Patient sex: F
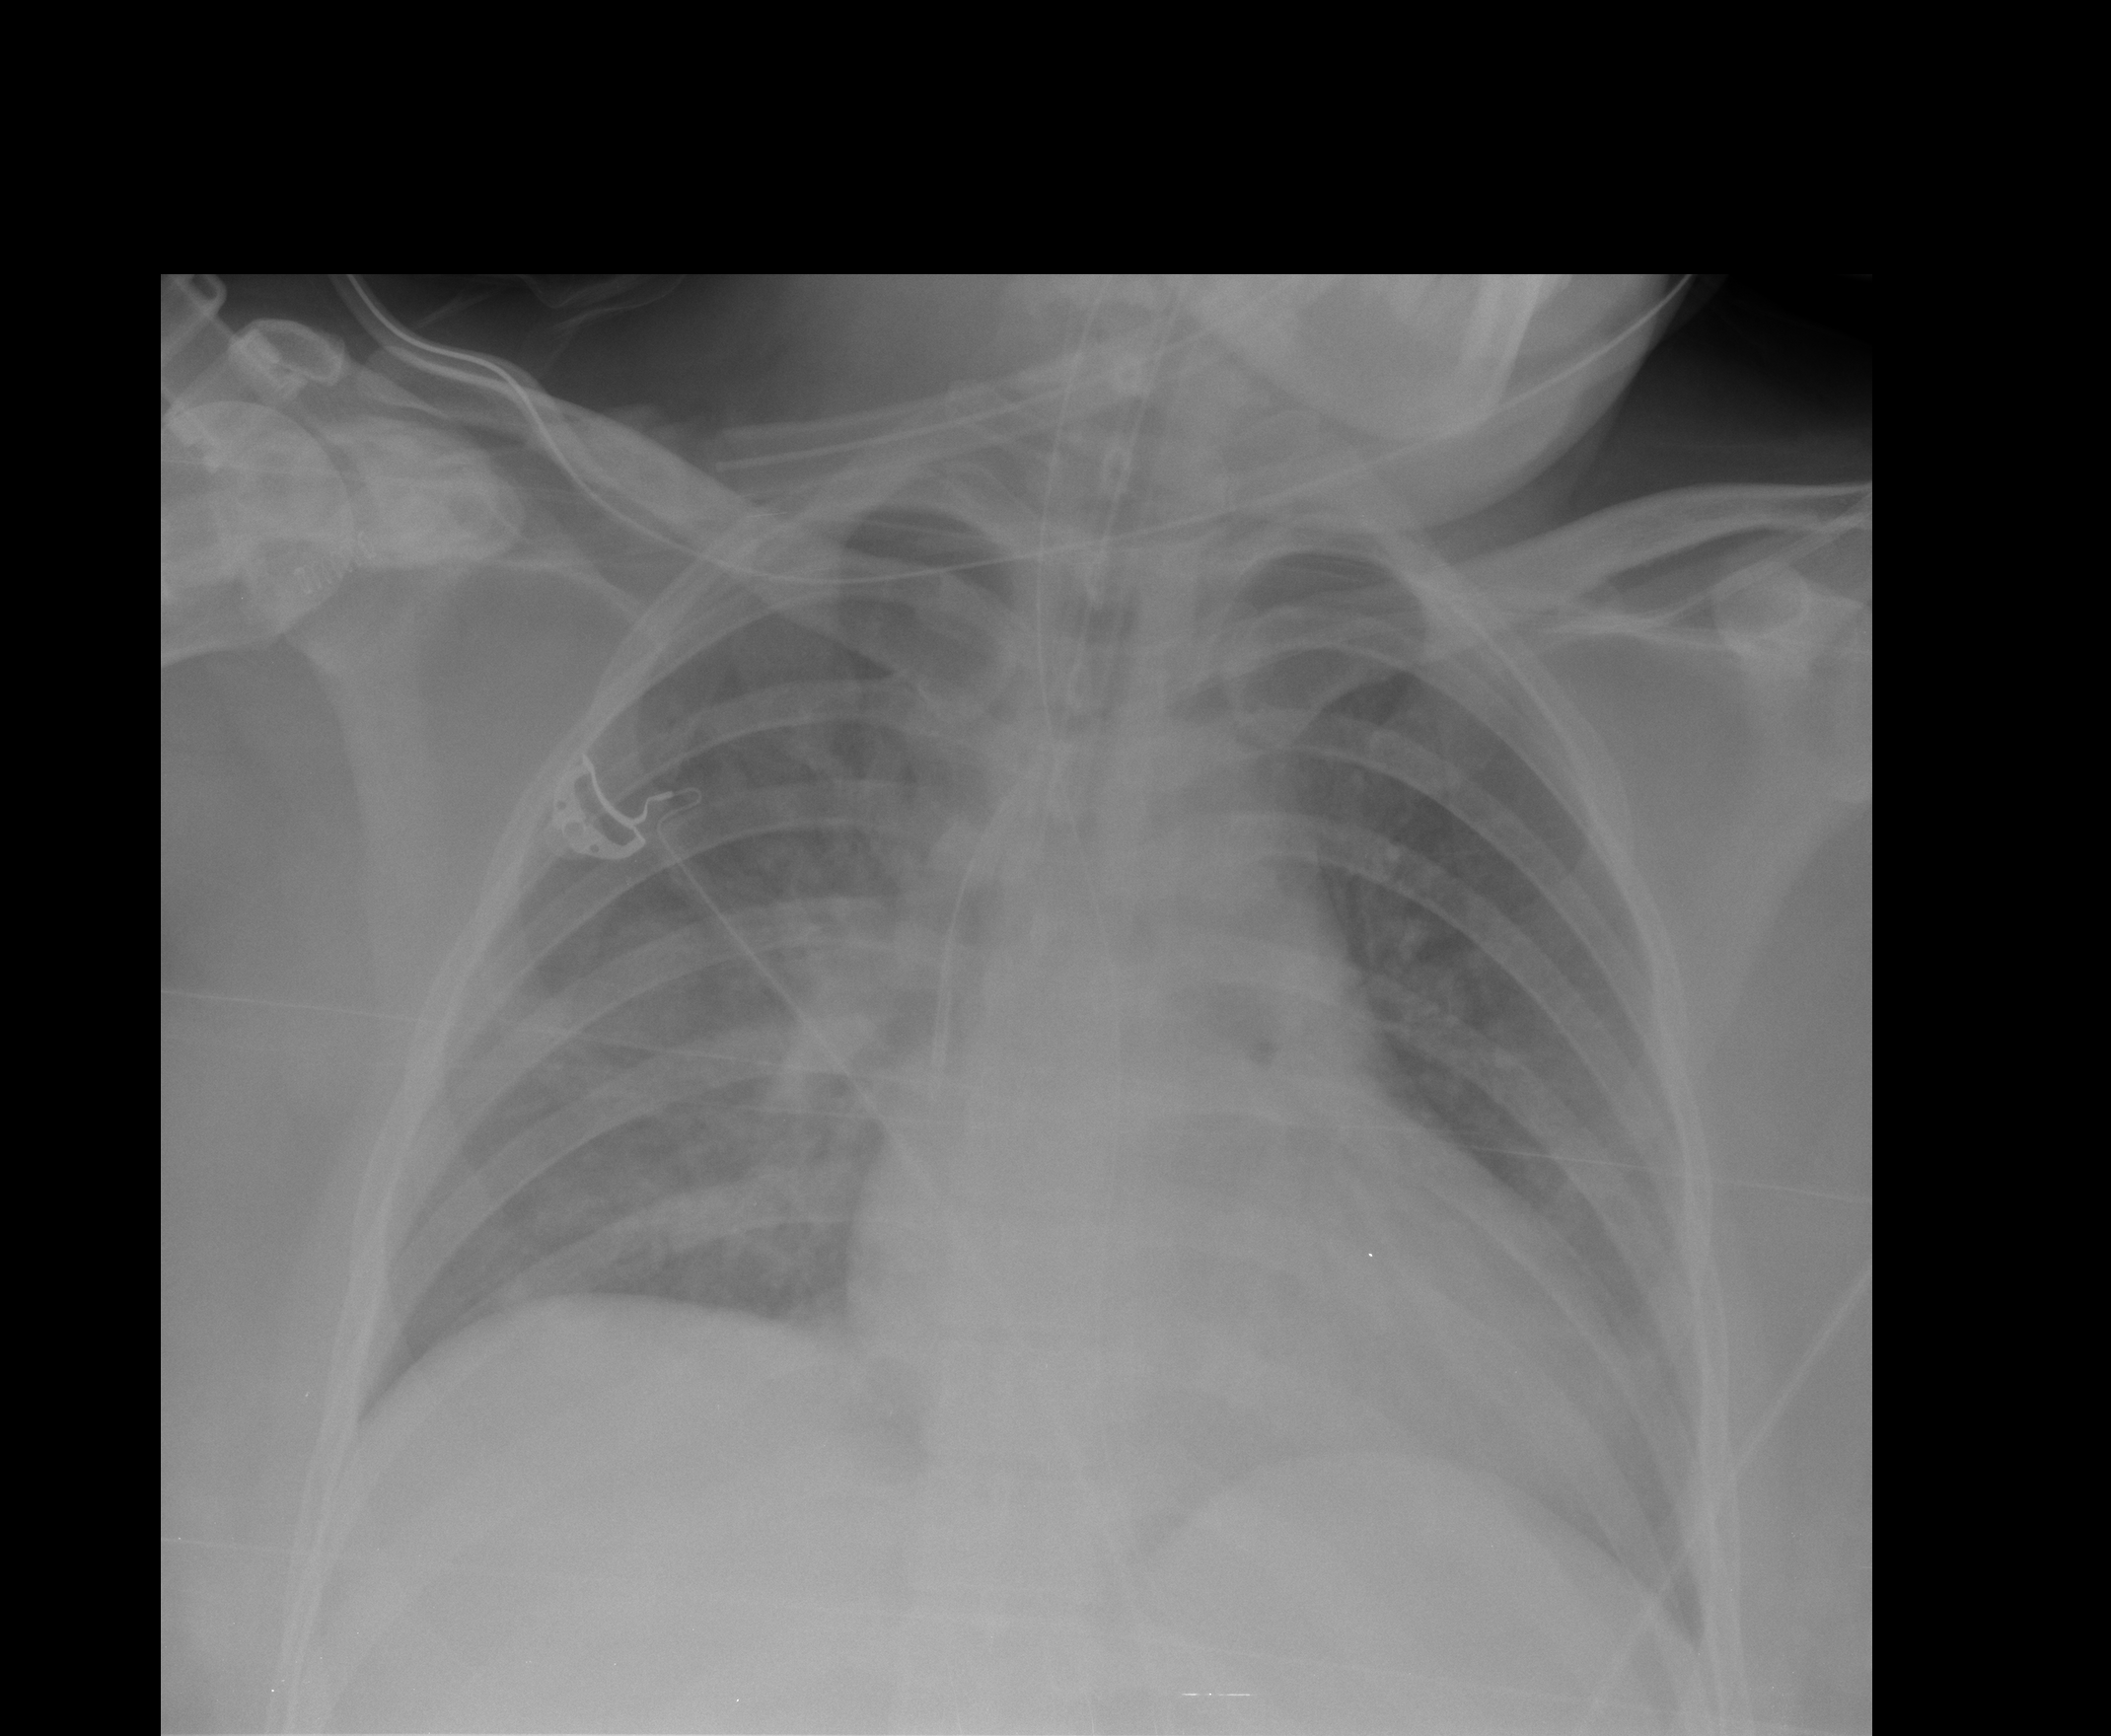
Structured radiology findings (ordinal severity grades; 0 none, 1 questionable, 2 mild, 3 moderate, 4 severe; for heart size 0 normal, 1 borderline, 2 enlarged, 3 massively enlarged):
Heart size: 2
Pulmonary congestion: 3
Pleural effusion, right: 2
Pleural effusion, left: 2
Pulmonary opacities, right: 2
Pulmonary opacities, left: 2
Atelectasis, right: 2
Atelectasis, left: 2